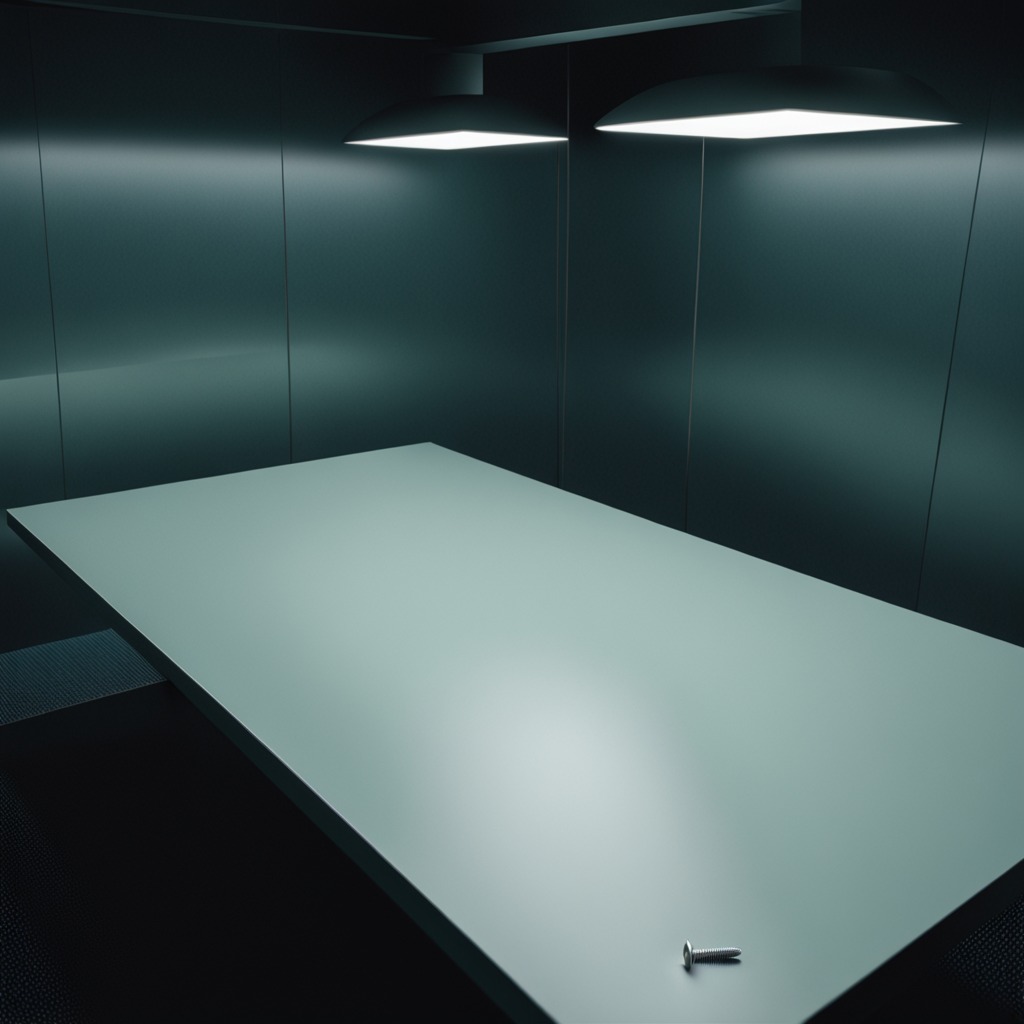
A metal screw lying on a clean empty table in a railway signal maintenance room lit by harsh overhead fluorescents photorealistic surface textures crisp shadows high dynamic range